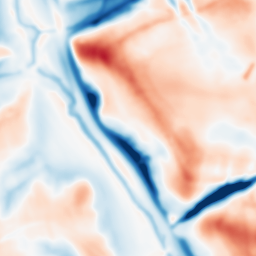
Category: multiscale
Decomposition family: dog_multiscale
Decomposition parameters: sigma_ratio: 1.4
n_scales: 6
base_sigma: 2
Upsampling method: linear_exact
Upsampling parameters: scale: 8
Upsampling scale: 8